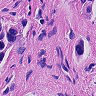
Metastatic tissue present: yes